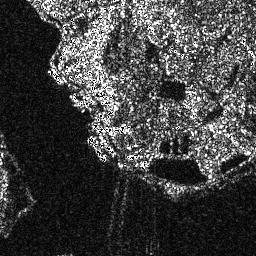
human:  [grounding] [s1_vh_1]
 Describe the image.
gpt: In the satellite image, there is  <ref>1 medium ship </ref> <box>[[32, 51, 41, 62, 0]]</box> located at center.